Interaction volume radius: 10 \u00c5
Interaction volume height: 10 \u00c5
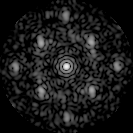
Disorder parameter: 0.4916